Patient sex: M
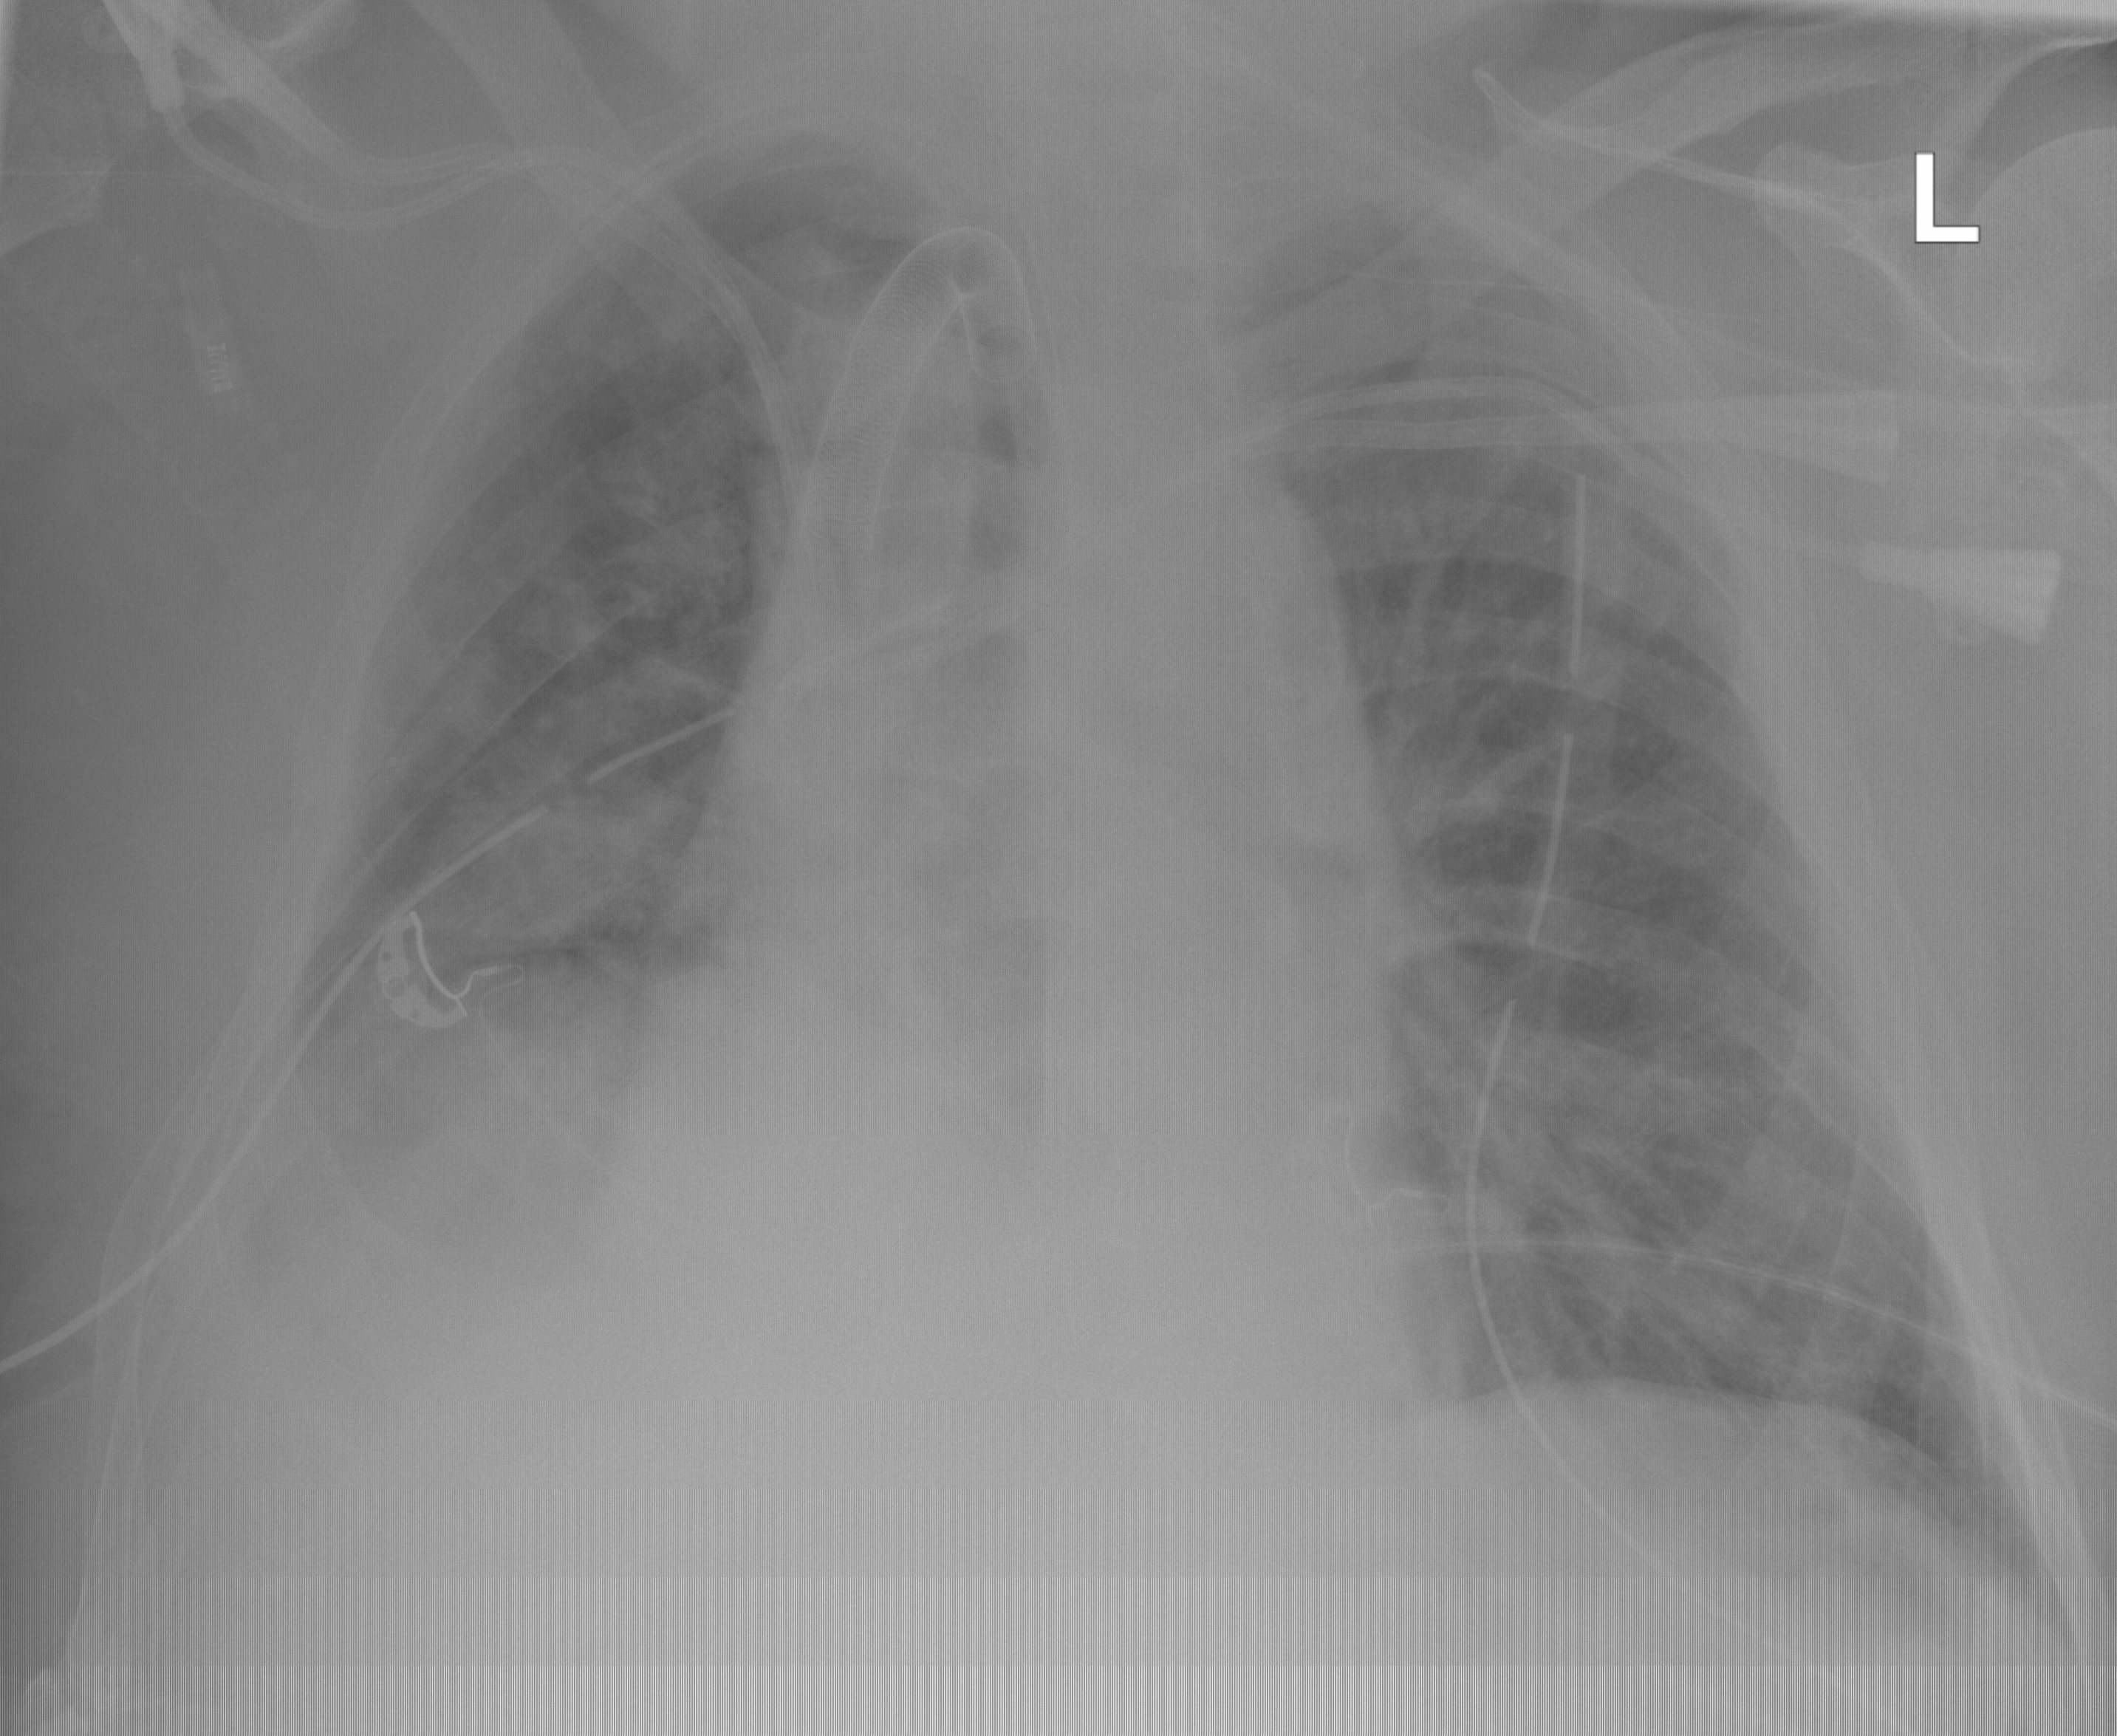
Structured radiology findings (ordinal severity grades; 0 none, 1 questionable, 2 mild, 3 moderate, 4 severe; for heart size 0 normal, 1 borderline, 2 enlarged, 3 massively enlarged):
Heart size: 1
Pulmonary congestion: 2
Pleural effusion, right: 3
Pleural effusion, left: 0
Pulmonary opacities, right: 2
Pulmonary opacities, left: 2
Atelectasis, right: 2
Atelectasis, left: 2